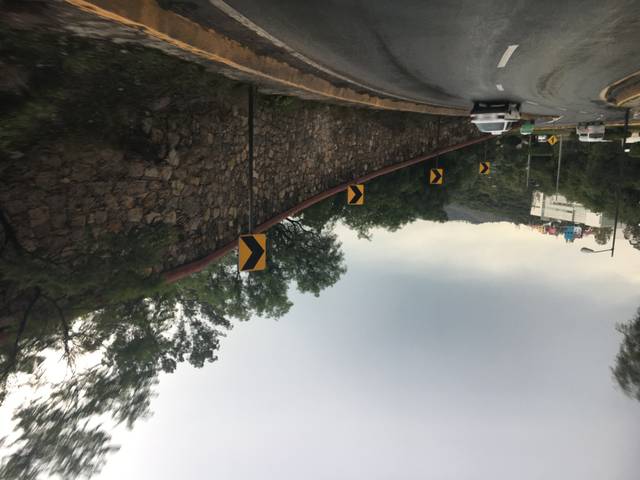
Region: Mexico
Coordinates: 21.01, -101.267